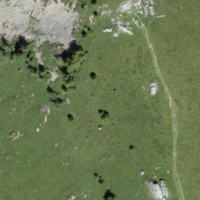
EUNIS habitat code: 23
Species observed at this site:
Arnica montana
Botrychium lunaria
Geum montanum